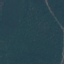
Land use / land cover: Forest